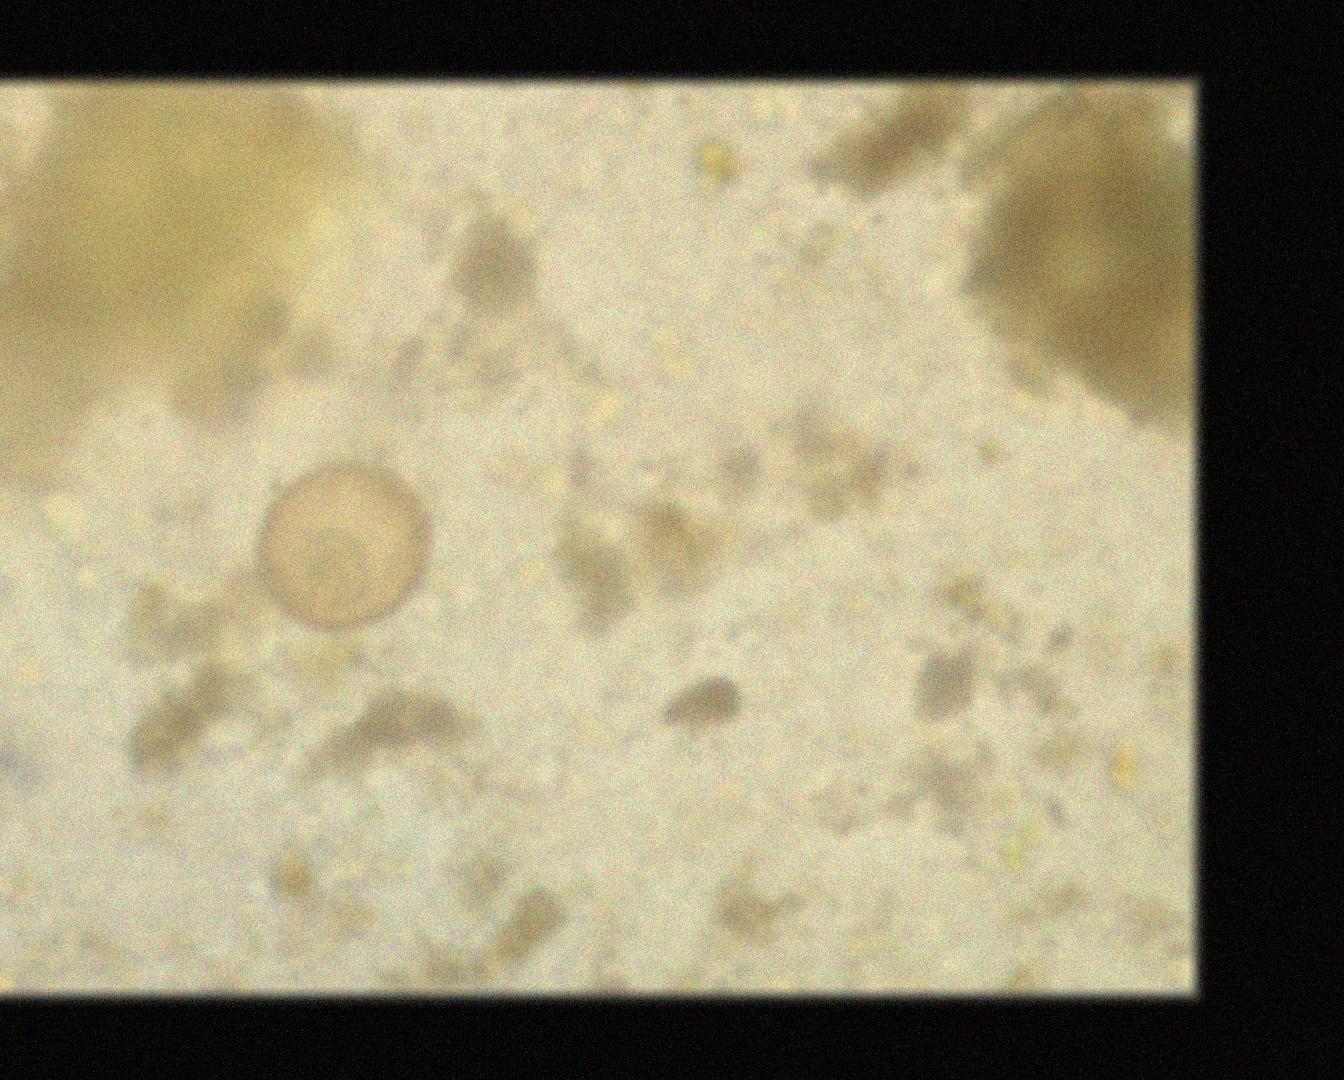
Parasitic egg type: Hymenolepis diminuta